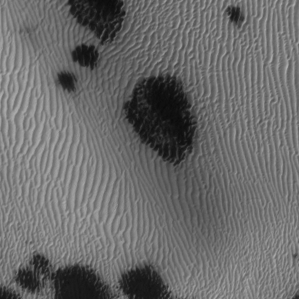
Label: frost